Field crop: maize
Growth stage: 2
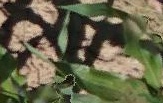
Species: maize